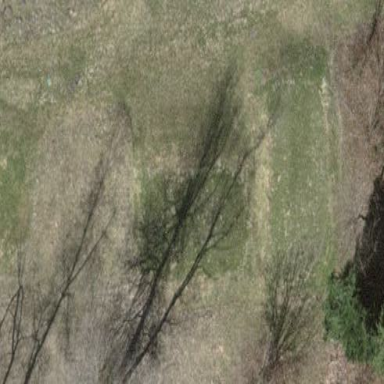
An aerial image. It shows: Grassy area designated as golf tee.